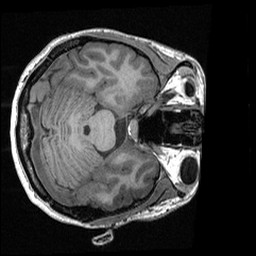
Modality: T1w
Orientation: axial
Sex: female
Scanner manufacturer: ge
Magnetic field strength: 3 T
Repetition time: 0.0064 s
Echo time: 0.00281 s